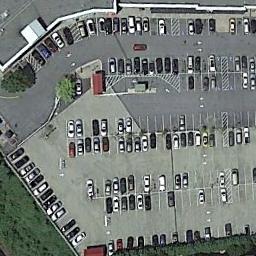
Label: parking_lot